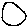
Label: circle